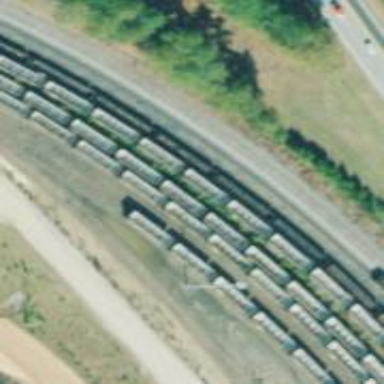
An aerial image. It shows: Railway yard for car storage with rail tracks.